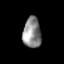
Tissue: skin
Cell type: Epithelial cells
Senescence score: 0.2387
Nuclear area (px): 543
Mean DAPI intensity: 139.689